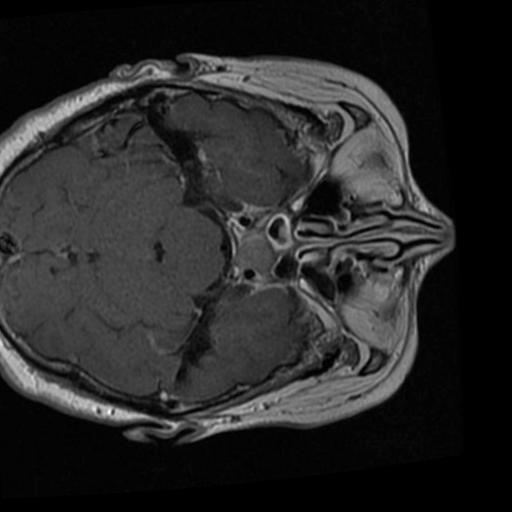
Label: brain_tumor